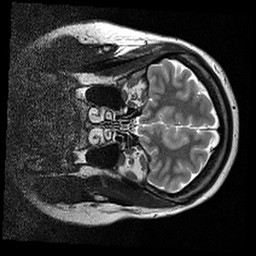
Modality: T2w
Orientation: coronal
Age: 35
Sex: female
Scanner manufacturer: siemens
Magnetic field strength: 3 T
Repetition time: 9 s
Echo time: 0.085 s